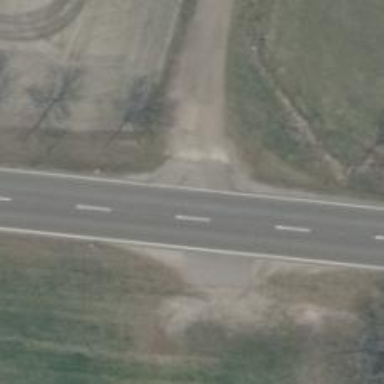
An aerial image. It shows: Primary road with asphalt surface.